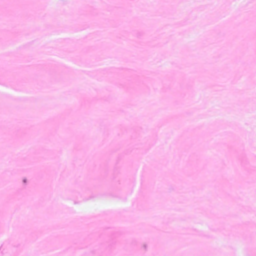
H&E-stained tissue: Breast